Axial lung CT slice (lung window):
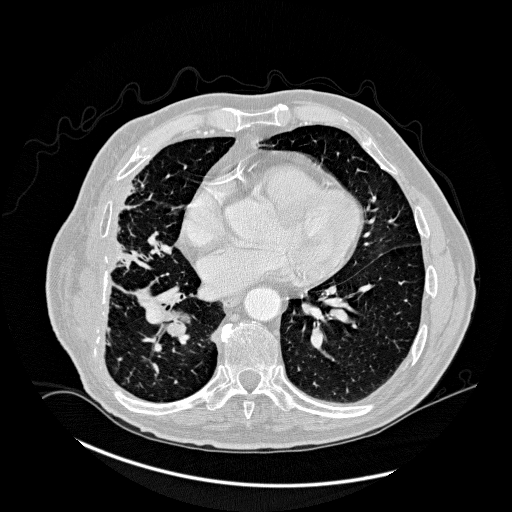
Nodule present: no